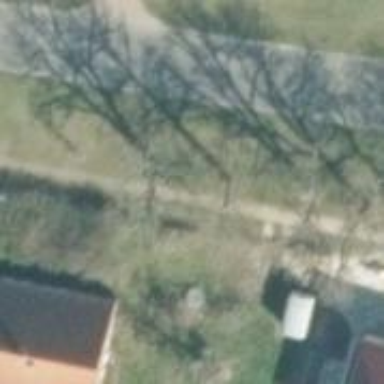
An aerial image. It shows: Avenue lined with broadleaved deciduous trees.